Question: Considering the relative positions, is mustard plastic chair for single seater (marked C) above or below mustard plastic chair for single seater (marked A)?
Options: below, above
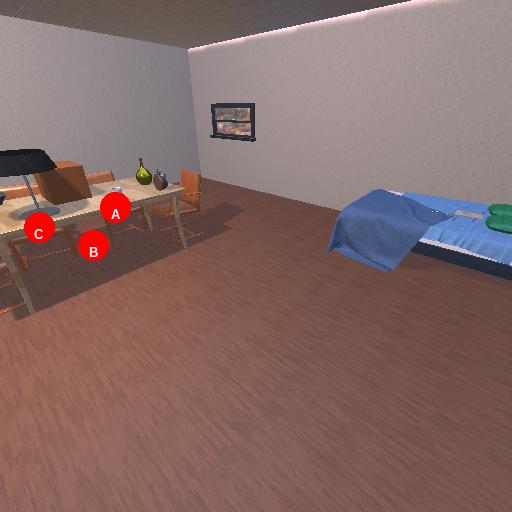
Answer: below